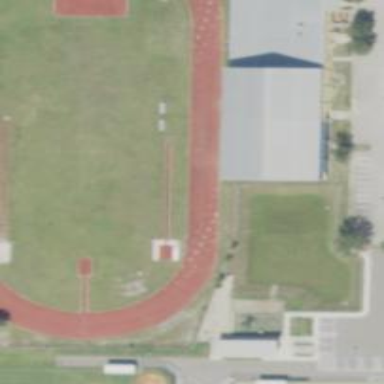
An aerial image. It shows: Grass surface used for athletics.